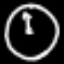
Label: clock